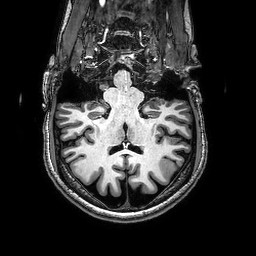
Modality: T1w
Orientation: sagittal
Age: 25
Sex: female
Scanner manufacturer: philips
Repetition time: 0.008139 s
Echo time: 0.00374 s